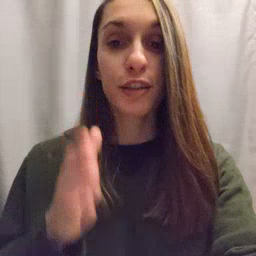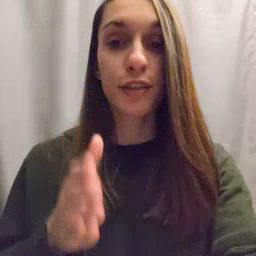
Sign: dryer